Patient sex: F
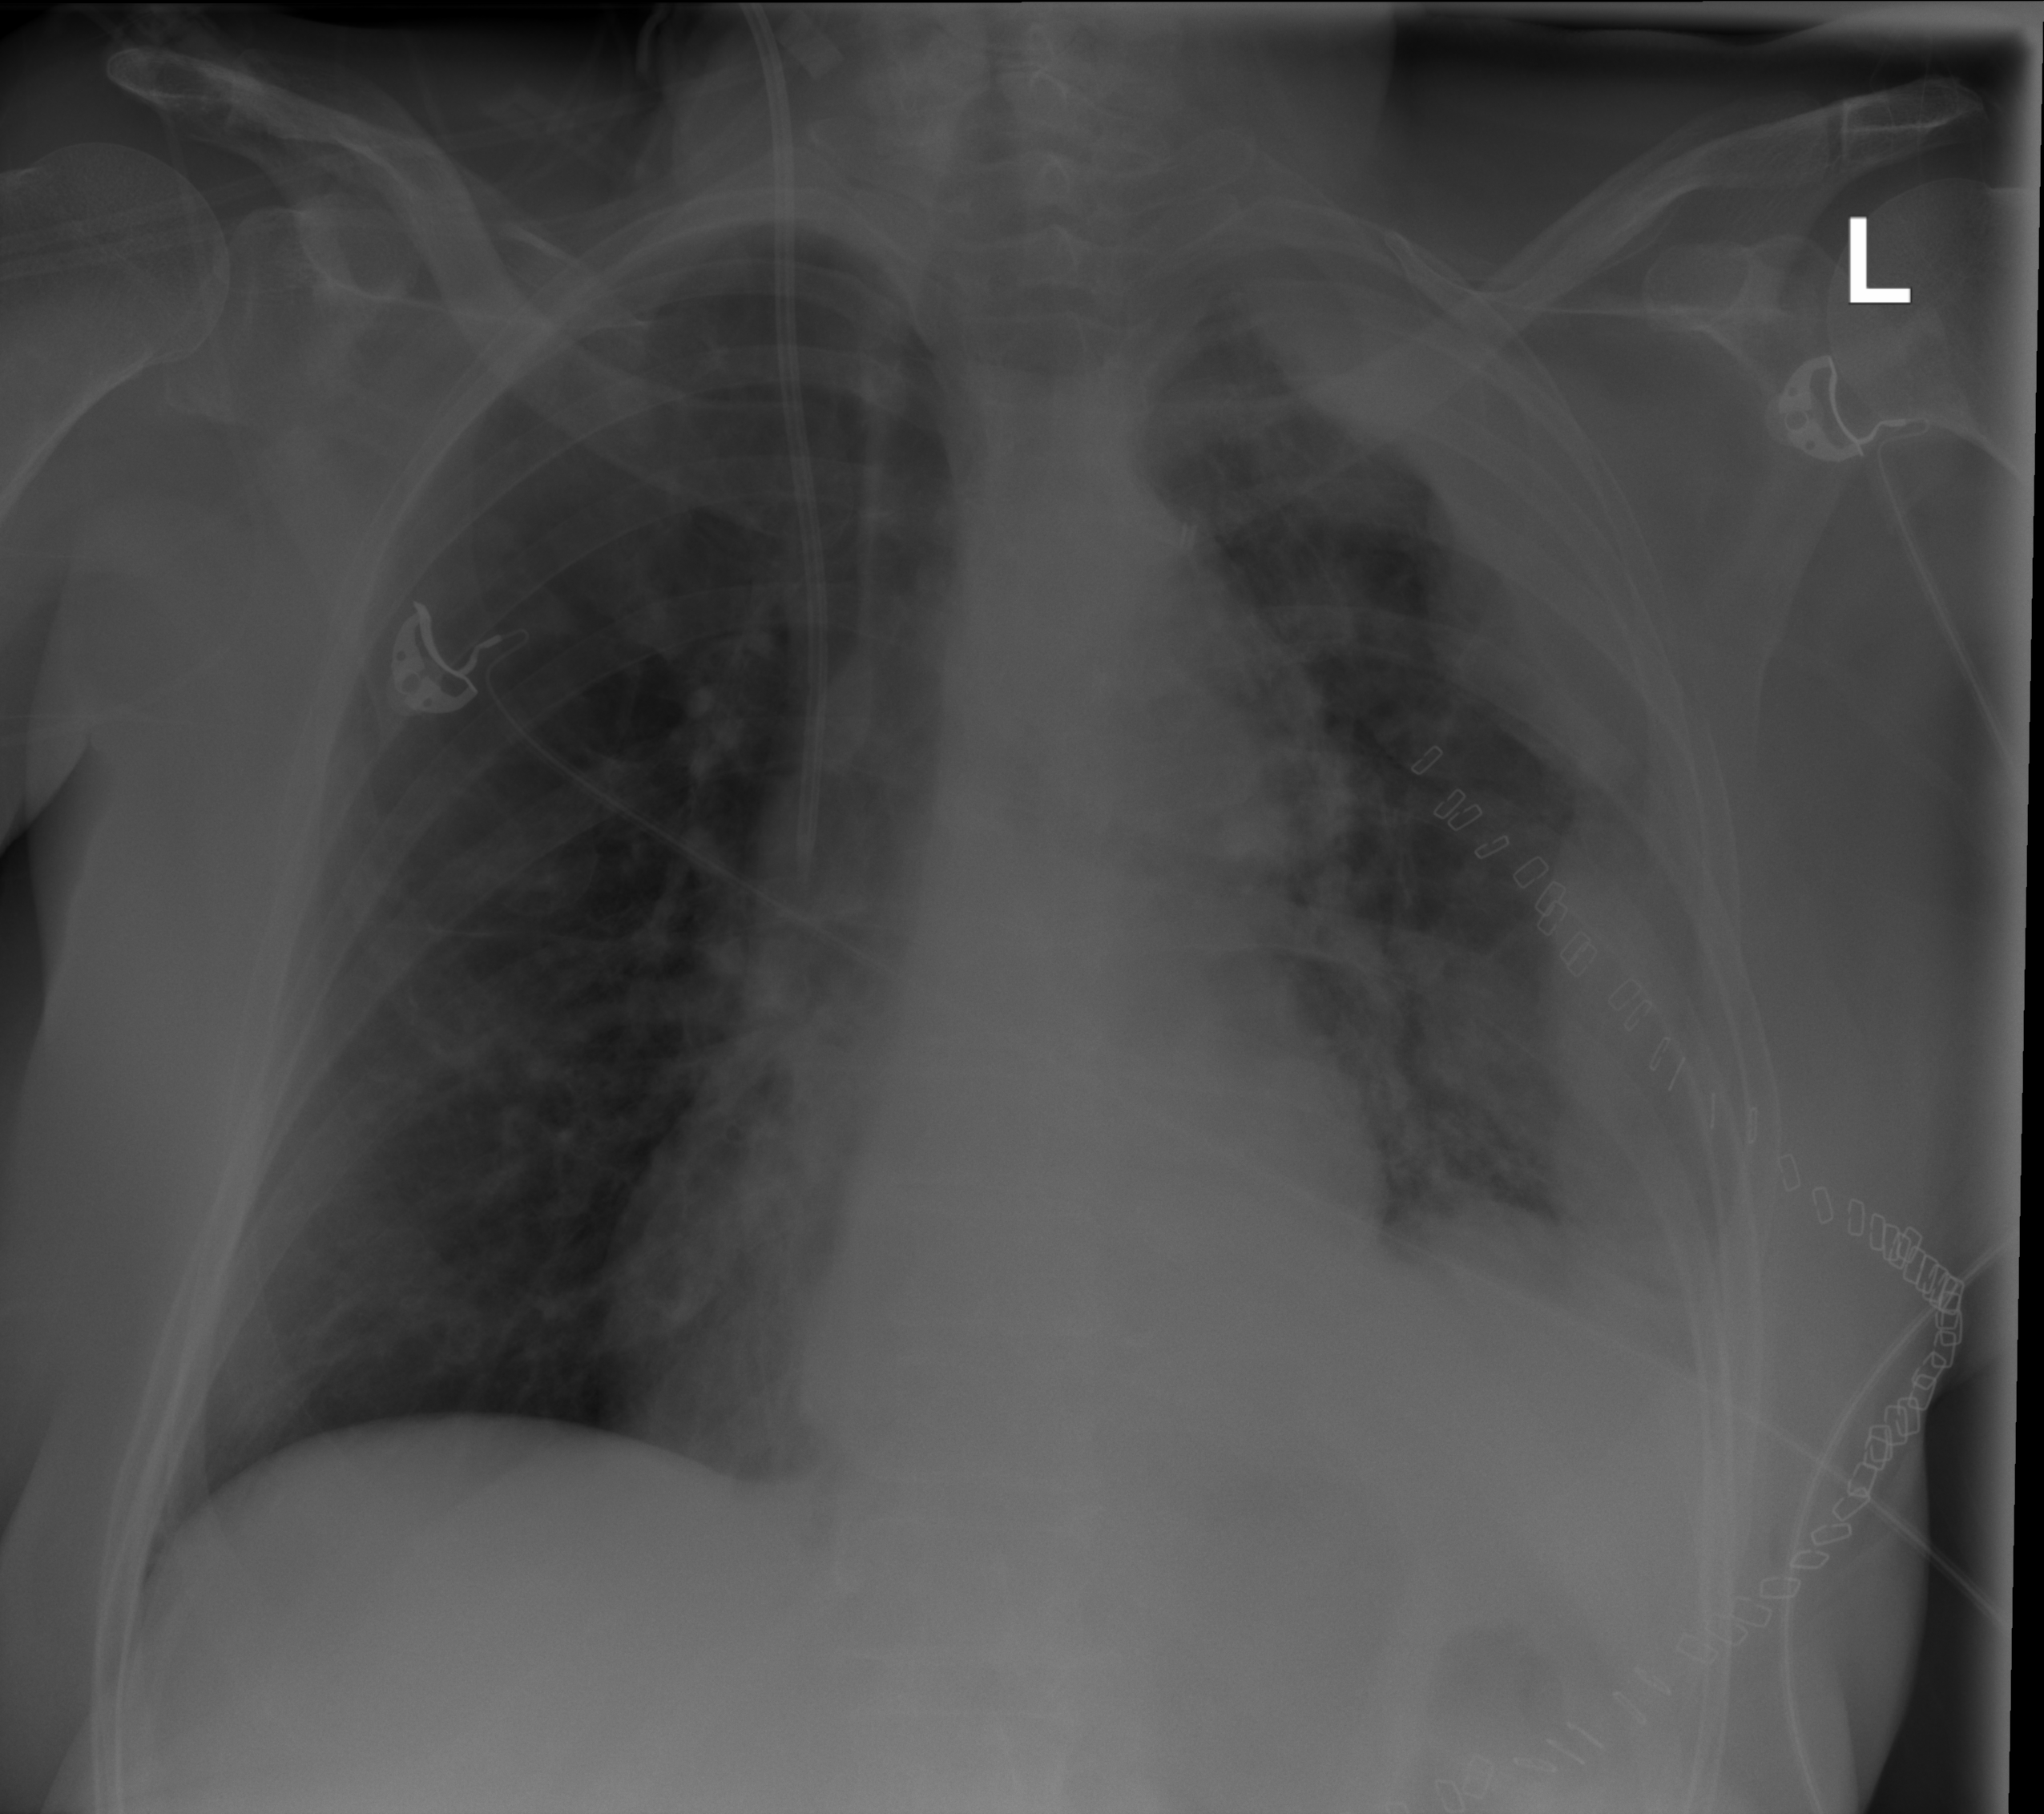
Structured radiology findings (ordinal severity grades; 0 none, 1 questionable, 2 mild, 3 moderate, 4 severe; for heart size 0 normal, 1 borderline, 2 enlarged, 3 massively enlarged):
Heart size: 2
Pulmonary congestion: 2
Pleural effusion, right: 0
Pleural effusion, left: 2
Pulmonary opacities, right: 0
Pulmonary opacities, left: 2
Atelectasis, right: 0
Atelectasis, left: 2